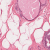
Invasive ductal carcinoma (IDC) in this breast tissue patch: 0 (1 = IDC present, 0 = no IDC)